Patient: sex F, age 64
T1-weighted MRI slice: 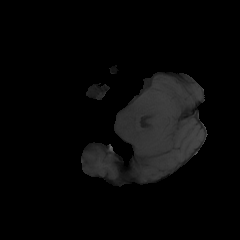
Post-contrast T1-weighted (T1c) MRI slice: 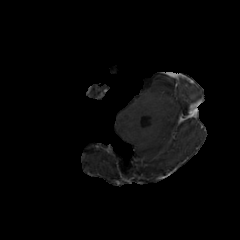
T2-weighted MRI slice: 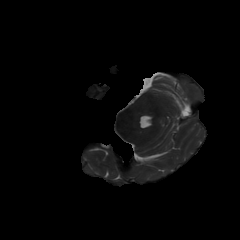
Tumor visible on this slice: no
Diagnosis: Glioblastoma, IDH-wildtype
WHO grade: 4